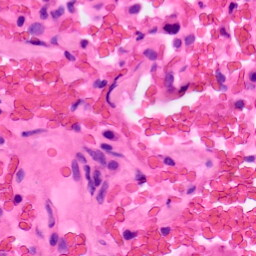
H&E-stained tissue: Lung